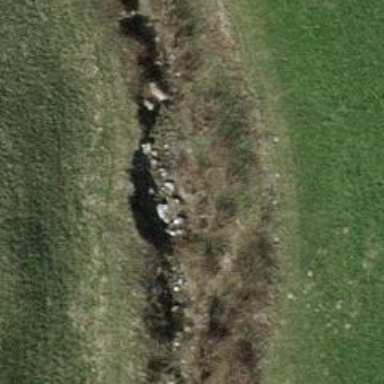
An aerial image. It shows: Hedge barrier.